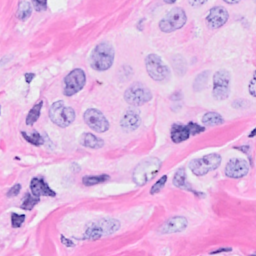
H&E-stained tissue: Breast